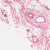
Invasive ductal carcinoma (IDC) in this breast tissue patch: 0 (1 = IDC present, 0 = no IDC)